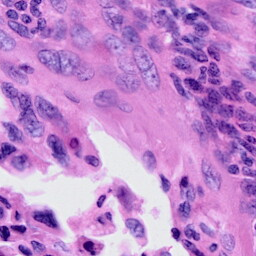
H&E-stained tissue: Cervix